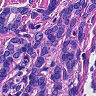
Metastatic tissue present: yes